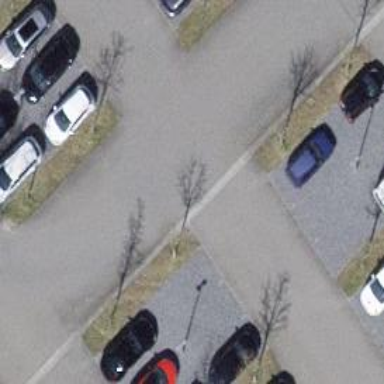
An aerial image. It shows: Parking aisle designated as service road.